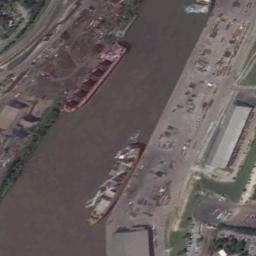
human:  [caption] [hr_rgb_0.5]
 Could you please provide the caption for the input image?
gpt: The two cargo ships are docked on each side of the riverbank .

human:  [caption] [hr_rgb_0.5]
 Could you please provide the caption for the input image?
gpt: A white general cargo ship and a red bulk carrier dock at the dock .

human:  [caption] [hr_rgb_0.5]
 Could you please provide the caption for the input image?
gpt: There are several buildings of different sizes beside the ships .

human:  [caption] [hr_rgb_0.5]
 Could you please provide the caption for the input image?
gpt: There are two ships on the shore next to buildings and trees .

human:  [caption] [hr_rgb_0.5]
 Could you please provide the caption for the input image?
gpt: The ship is on a river beside some buildings .